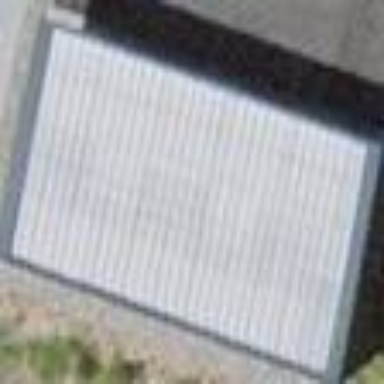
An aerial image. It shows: Garage building.